Field crop: tomato
Growth stage: 2
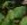
Species: solanum